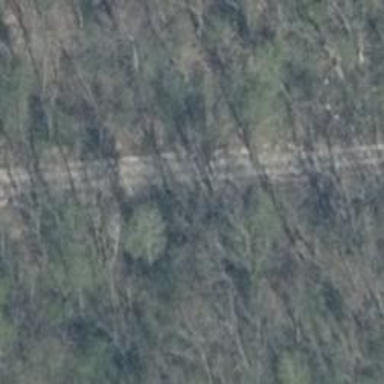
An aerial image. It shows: Well-maintained track road with grade 1 tracktype.